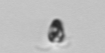
Label: Pyramimonas